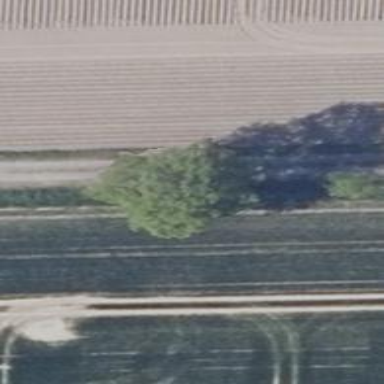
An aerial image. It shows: Avenue lined with broadleaved deciduous trees.